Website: walmart
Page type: payment
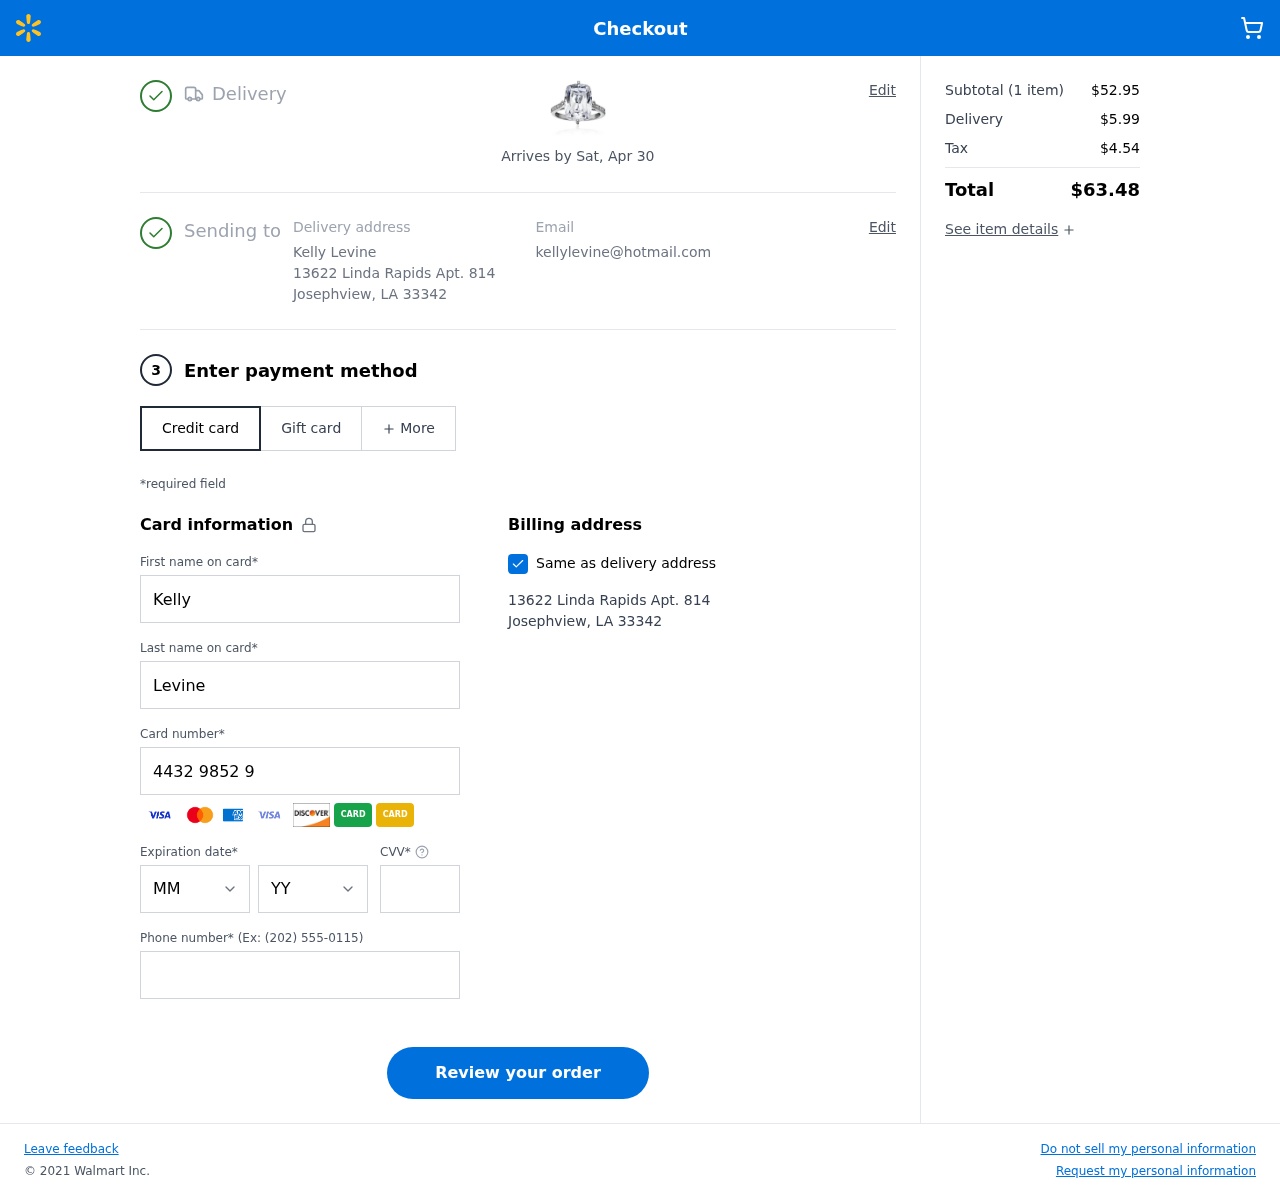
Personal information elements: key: PII_CARD_CVV
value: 847
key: PII_CARD_EXPIRY_MONTH
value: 06
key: PII_CARD_EXPIRY_YEAR
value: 28
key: PII_CARD_NUMBER
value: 4432 9852 9900 5266
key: PII_CITY
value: Josephview
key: PII_EMAIL
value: kellylevine@hotmail.com
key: PII_FIRSTNAME
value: Kelly
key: PII_FULLNAME
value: Kelly Levine
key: PII_LASTNAME
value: Levine
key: PII_PHONE
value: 2345453899
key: PII_POSTCODE
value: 33342
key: PII_STATE_ABBR
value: LA
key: PII_STREET
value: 13622 Linda Rapids Apt. 814
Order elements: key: ORDER_DELIVERY_DATE
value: Arrives by Sat, Apr 30
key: ORDER_NUM_ITEMS
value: (1 item)
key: ORDER_SUBTOTAL
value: $52.95
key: ORDER_SHIPPING_COST
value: $5.99
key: ORDER_TAX
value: $4.54
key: ORDER_TOTAL
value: $63.48